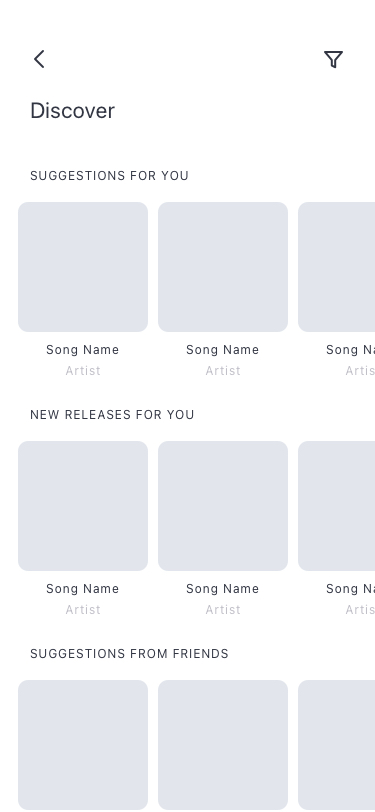
Text in this UI design:
SUGGESTIONS FROM FRIENDS
Song Name
Artist
Song Name
Artist
Song Name
Artist
NEW RELEASES for you
Song Name
Artist
Song Name
Artist
Song Name
Artist
Suggestions for you
Discover